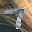
Label: 7